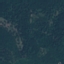
Label: Forest